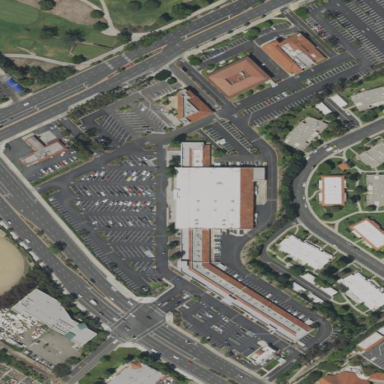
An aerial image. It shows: Retail area.